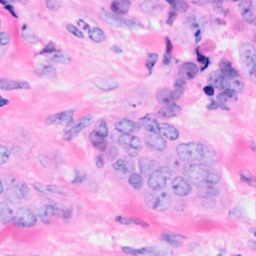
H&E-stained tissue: Breast